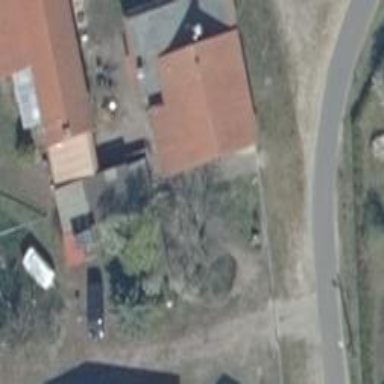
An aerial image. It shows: Gabled roofed house.